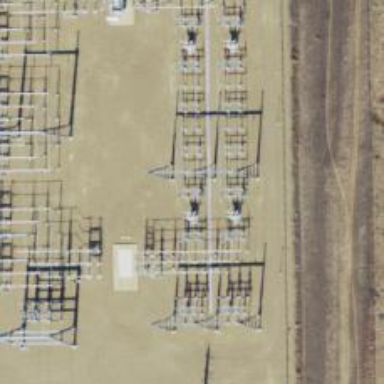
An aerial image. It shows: Switch used for power control.